Aerial crown-view tile of a tropical tree (Barro Colorado Island, Panama), acquired 20250512:
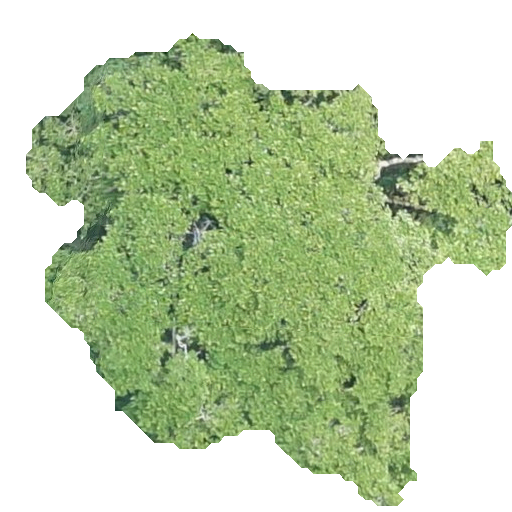
Species: Ficus insipida
GBIF accepted scientific name: Ficus insipida
Crown area: 203.132 m²